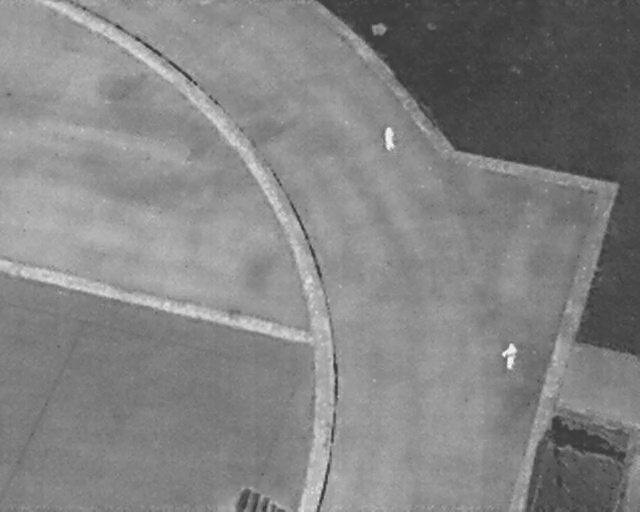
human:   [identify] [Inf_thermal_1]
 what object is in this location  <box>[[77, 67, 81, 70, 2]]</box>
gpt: <ref>1 large person at the right</ref>